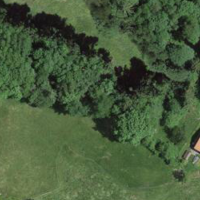
EUNIS habitat code: 25
Species observed at this site:
Petasites albus
Gomphocerippus rufus